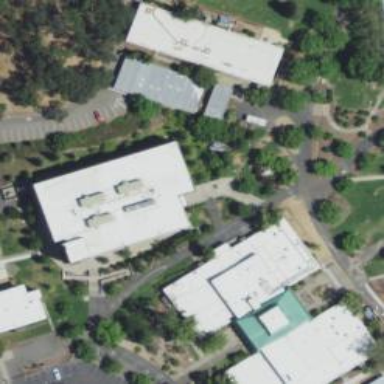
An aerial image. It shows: College building.